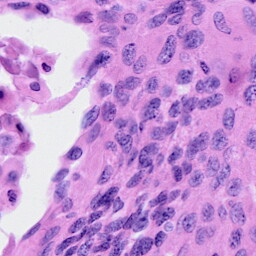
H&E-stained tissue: Cervix